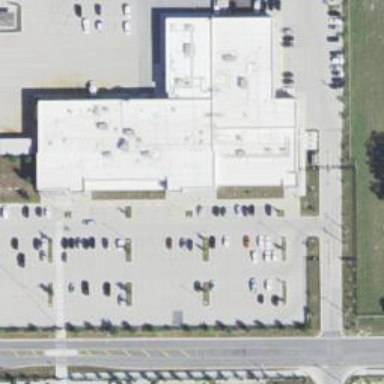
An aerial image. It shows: Commercial building.